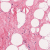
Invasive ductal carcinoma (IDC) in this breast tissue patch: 0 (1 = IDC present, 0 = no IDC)